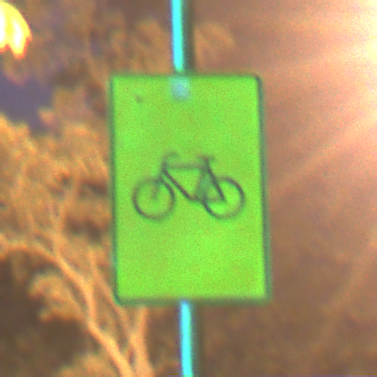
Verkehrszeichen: RadverkehrOhnePfeilsymbol
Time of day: Night
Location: Outdoor (Urban)
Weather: PartlyCloudy
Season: NotSpecified
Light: Artificial